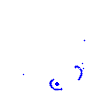
Particle: pion